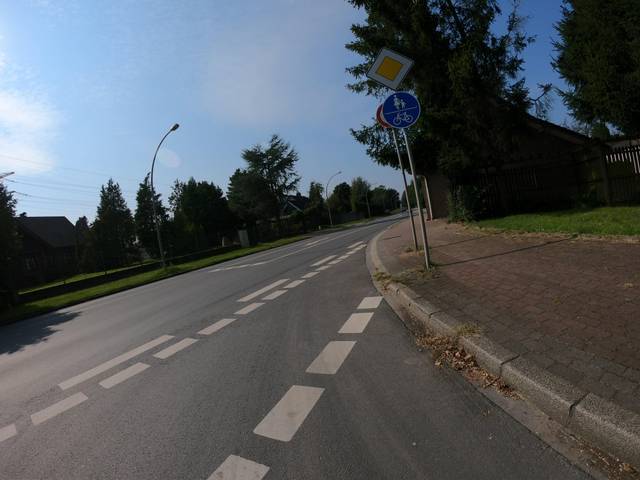
Region: Germany
Coordinates: 51.565, 6.928